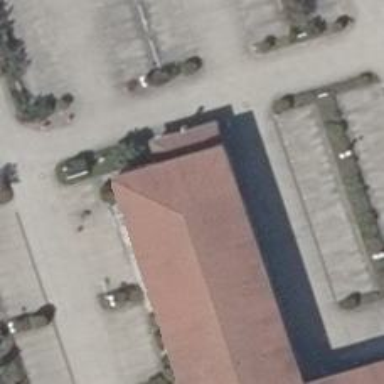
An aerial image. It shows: Restaurant.